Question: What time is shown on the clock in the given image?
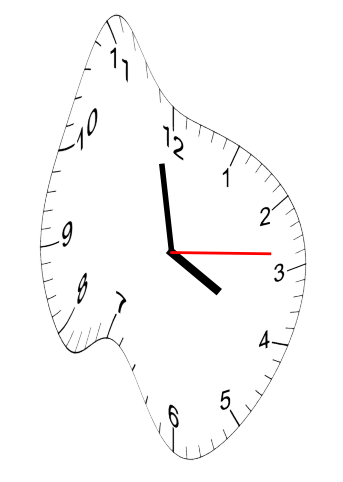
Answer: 03:58:14